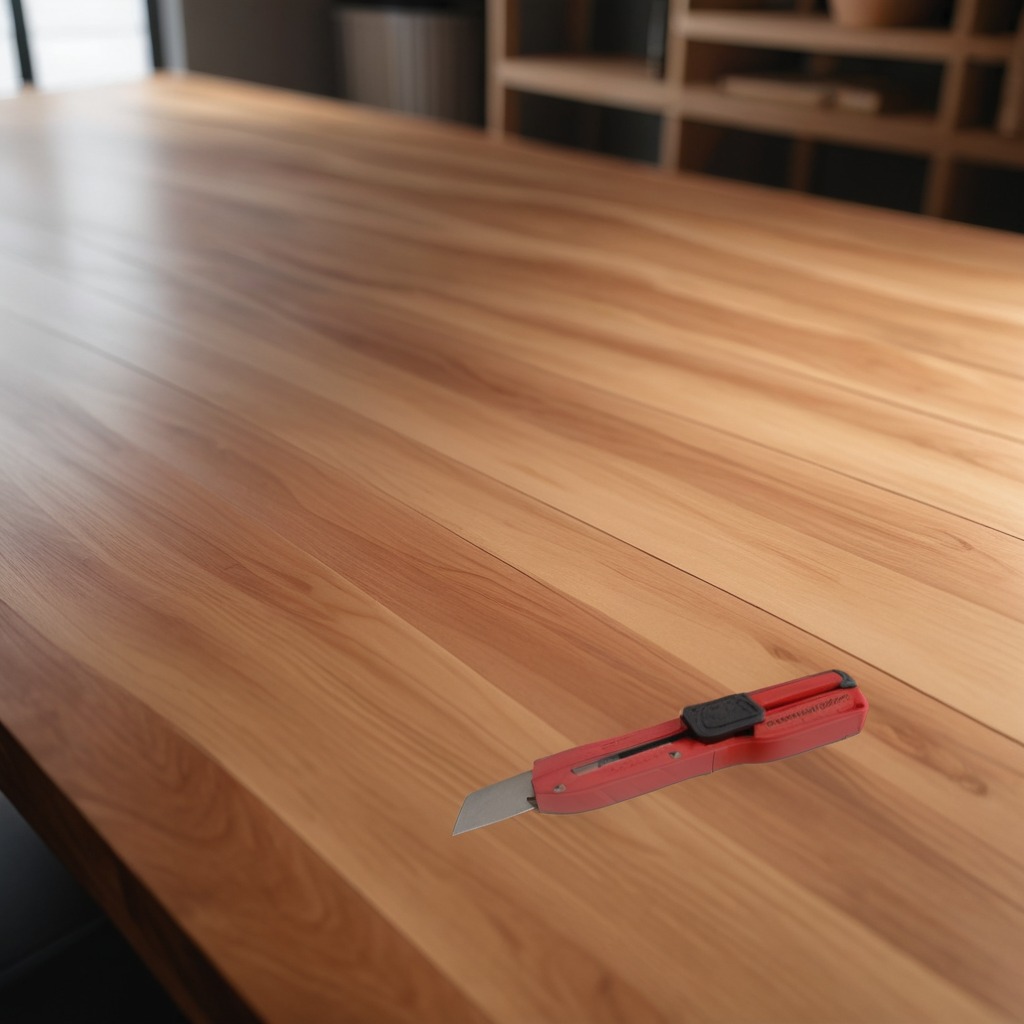
A utility knife is lying on a wooden table in a carpentry studio.